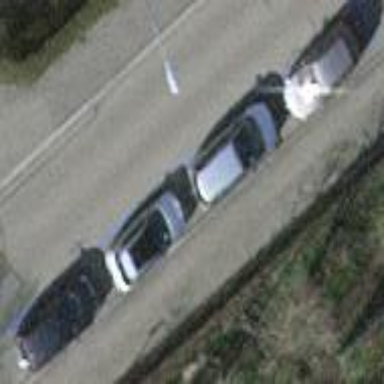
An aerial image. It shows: Parking lane.